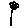
Label: flower